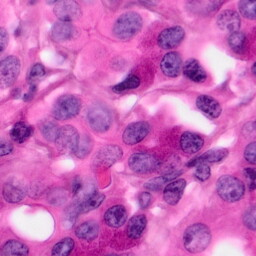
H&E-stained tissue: Pancreatic